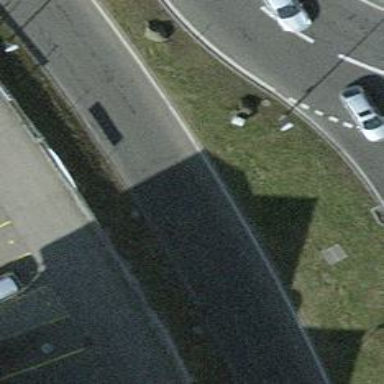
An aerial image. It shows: Asphalt road at the secondary link level.